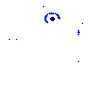
Particle: electron